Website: bh-photo
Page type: billing-address
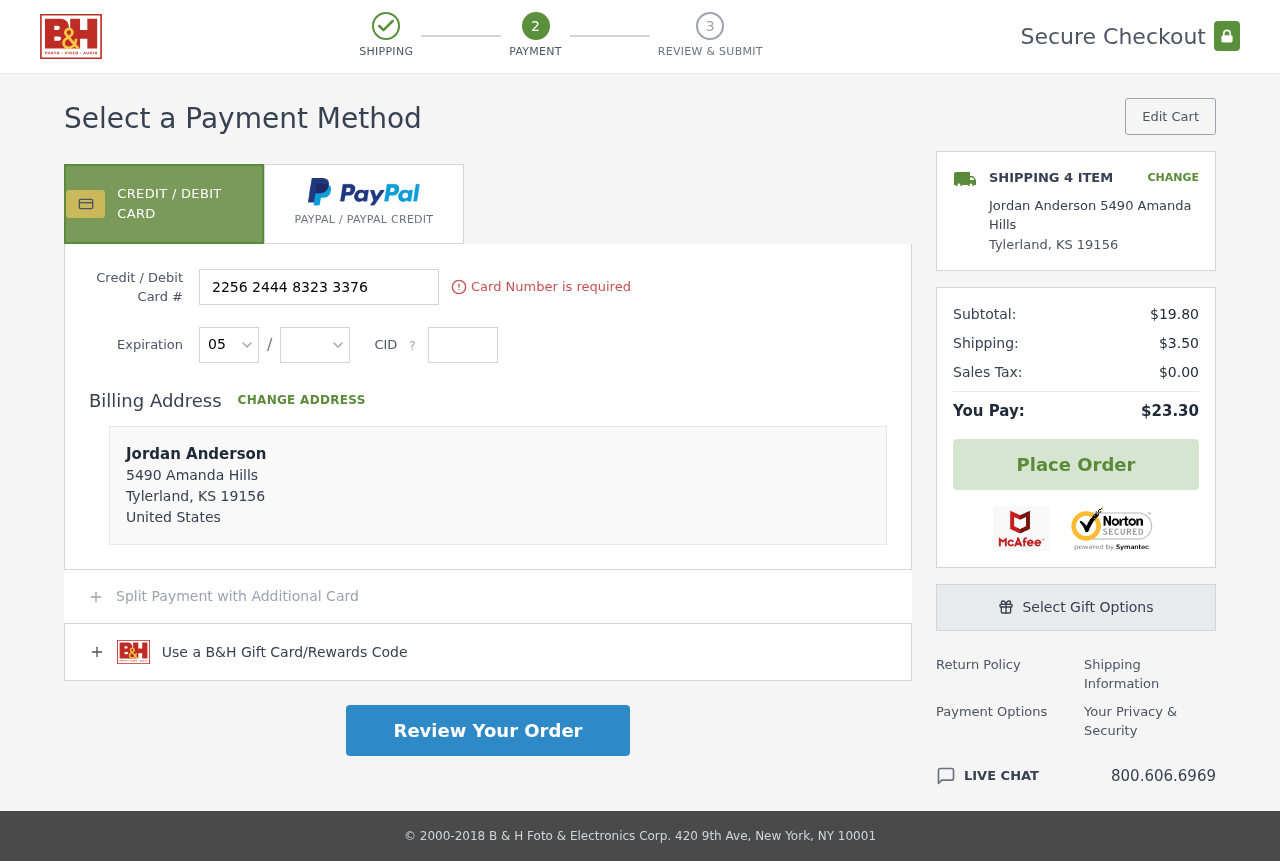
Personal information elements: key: PII_CARD_CVV
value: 933
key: PII_CARD_EXPIRY_MONTH
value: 05
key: PII_CARD_EXPIRY_YEAR
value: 28
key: PII_CARD_NUMBER
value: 2256 2444 8323 3376
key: PII_CITY
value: Tylerland
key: PII_COUNTRY
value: United States
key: PII_FULLNAME
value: Jordan Anderson
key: PII_FULLNAME2
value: Jordan Anderson
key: PII_POSTCODE
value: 19156
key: PII_STATE_ABBR
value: KS
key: PII_STREET
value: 5490 Amanda Hills
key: PII_POSTCODE_FULL
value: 19156
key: PII_POSTCODE_NUMERIC
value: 19156
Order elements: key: ORDER_NUM_ITEMS
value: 4
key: ORDER_SUBTOTAL
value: $19.80
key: ORDER_SHIPPING_COST
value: $3.50
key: ORDER_TAX
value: $0.00
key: ORDER_TOTAL
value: $23.30